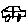
Label: car